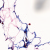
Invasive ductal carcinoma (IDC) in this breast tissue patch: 0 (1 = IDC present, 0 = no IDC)